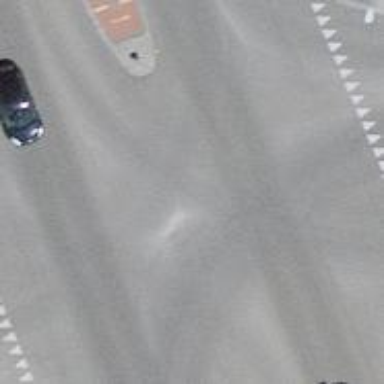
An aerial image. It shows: Road with traffic signals.